Interaction volume radius: 5 \u00c5
Interaction volume height: 20 \u00c5
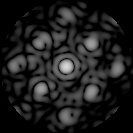
Disorder parameter: 0.378